Interaction volume radius: 10 \u00c5
Interaction volume height: 30 \u00c5
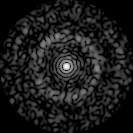
Disorder parameter: 0.8319